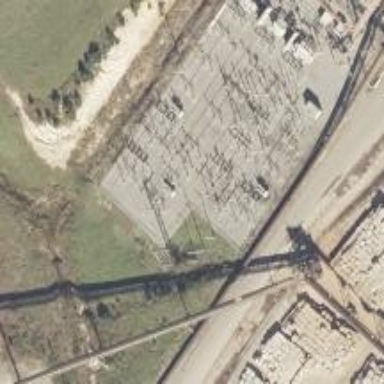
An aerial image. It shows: Switch for power supply.